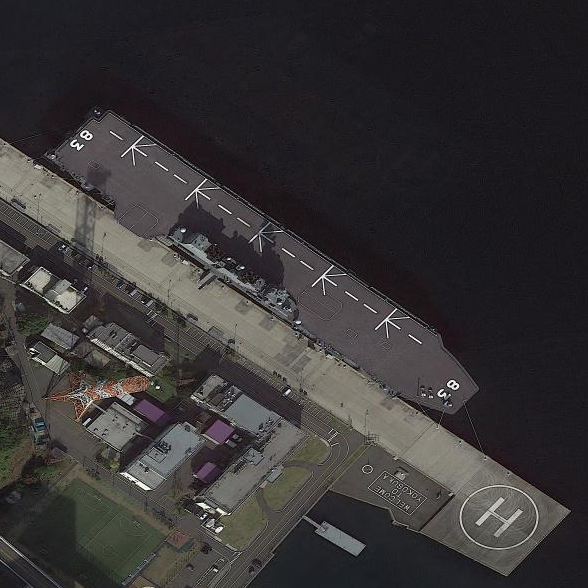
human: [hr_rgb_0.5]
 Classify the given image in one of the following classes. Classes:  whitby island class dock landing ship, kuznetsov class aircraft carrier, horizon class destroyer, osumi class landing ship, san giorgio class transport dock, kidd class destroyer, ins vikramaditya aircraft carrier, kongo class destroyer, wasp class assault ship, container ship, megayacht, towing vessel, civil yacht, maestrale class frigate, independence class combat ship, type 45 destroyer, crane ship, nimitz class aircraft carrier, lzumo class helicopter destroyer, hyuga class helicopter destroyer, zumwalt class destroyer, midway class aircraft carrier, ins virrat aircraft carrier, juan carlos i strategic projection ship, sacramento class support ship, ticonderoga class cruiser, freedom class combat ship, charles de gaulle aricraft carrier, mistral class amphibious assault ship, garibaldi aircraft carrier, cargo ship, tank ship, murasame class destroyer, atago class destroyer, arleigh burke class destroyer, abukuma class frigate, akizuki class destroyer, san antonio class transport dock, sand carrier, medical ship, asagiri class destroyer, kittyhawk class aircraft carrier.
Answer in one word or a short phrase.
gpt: Lzumo class helicopter destroyer